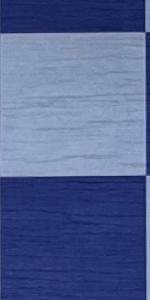
Label: Empty